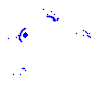
Particle: electron